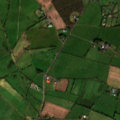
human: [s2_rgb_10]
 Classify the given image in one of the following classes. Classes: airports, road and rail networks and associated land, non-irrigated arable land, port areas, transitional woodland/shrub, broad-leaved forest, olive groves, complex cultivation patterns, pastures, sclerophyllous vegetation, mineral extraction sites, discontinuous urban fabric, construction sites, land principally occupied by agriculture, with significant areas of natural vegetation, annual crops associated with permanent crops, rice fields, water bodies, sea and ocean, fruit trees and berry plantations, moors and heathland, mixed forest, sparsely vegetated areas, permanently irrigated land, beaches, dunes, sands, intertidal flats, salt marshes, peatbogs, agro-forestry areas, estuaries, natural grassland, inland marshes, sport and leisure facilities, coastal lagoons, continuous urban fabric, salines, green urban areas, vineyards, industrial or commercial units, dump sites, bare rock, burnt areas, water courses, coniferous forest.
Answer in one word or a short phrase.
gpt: pastures